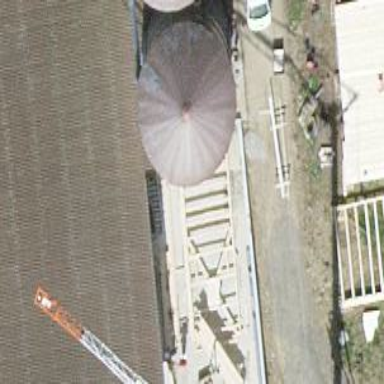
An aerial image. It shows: Silo building.